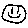
Label: smiley face